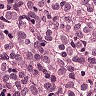
Metastatic tissue present: yes